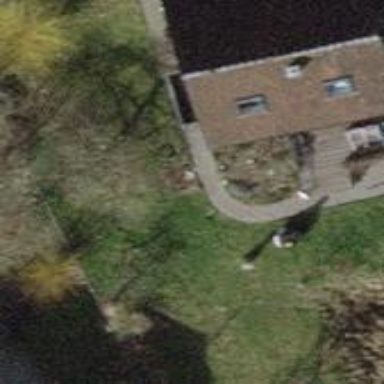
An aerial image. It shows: Detached building.